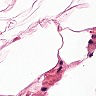
Metastatic tissue present: no